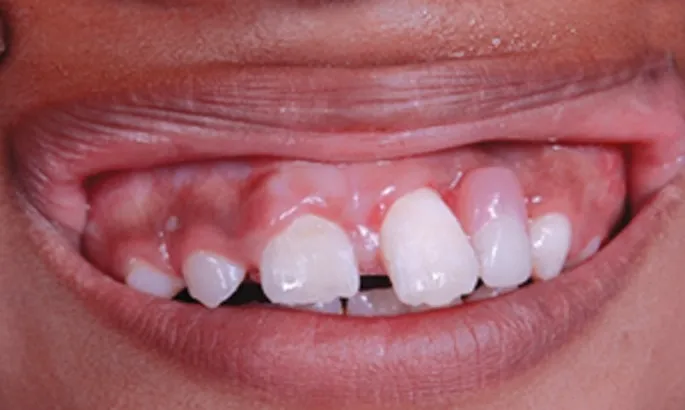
Removable partial denture given to restore
aesthetics and occlusion.
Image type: medical_photograph (oral_photograph)